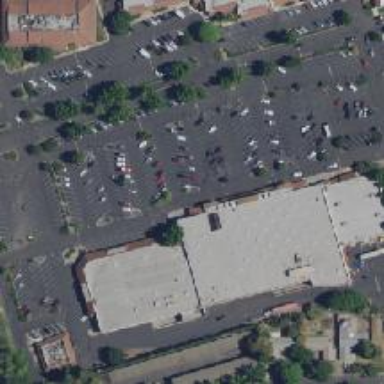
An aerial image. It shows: Supermarket.